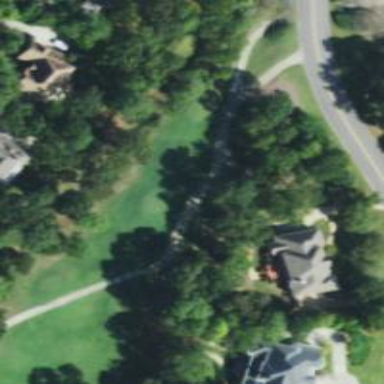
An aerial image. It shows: Golf tee.